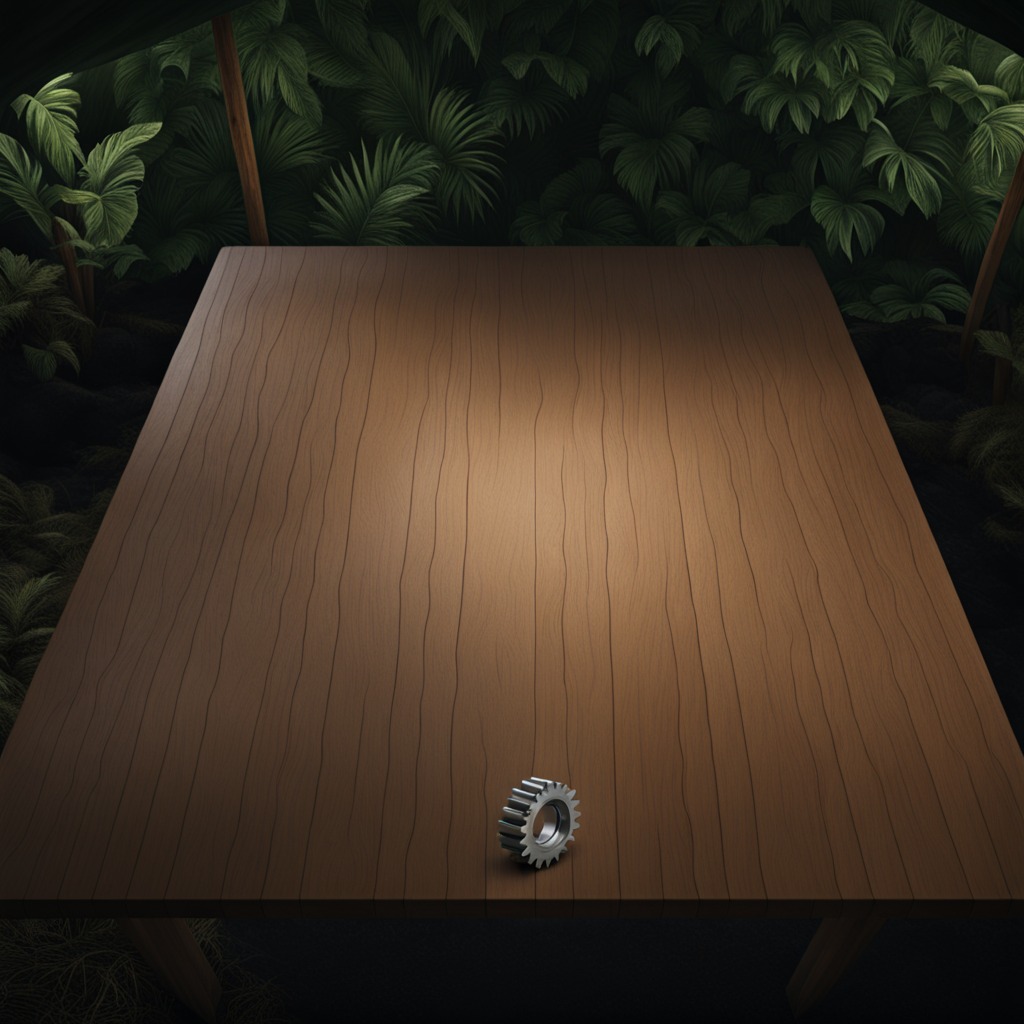
A steel gear with teeth is lying on a wooden table inside a jungle field workshop tent at night.